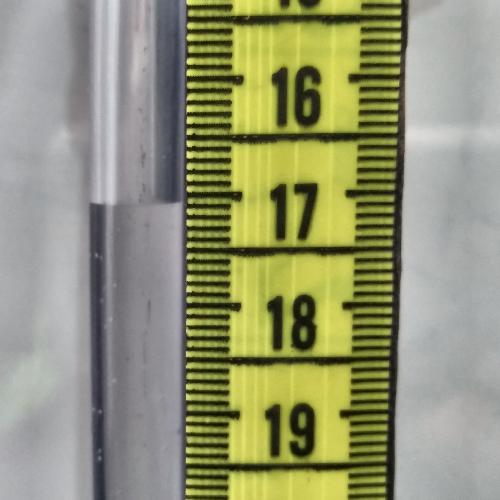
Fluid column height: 17.1 cm